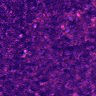
Metastatic tissue present: no